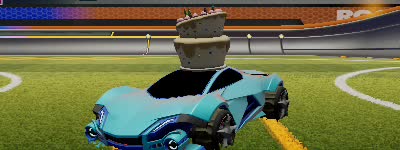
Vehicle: werewolf